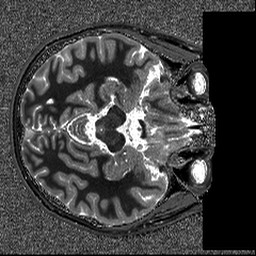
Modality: T1map
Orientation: axial
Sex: male